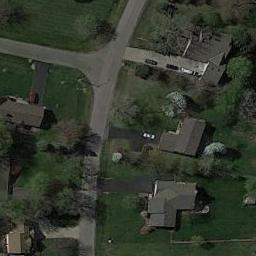
Label: residential